Question: In my partial view I have this ajax actionlink
'''
@foreach (var times in Model.ProvidedDateTimes)
{
<tr>
<td>
@times.StartDateTime &nbsp; to &nbsp; @times.EndDateTime
</td>
<td> @Ajax.ActionLink("Delete", "DeleteResponse", new { responseid = @times.ResponseId }, new AjaxOptions { UpdateTargetId="dummy",OnBegin = "begin",OnComplete="complete",OnFailure="fail",OnSuccess = "success"})</td>
</tr>
}
'''
These are the functions
'''
$(function begin() {
alert("begin");
});
$(function complete() {
alert("complete");
});
$(function fail() {
alert("fail");
});
function deleteResponse(id){
var url = $("#providedTimes").data('url');
url = url + "&t=" + new Date().getTime();
$.get(url, function (data) {
$('#providedTimes').html(data);
});
};
'''
When I run the application I get javascript alert begin complete then fail, all twice.
When i try to click the delete i get error on console that says

The bundles I render are
'''
bundles.Add(new ScriptBundle("~/bundles/jquery").Include(
"~/Scripts/jquery-2.1.0.min.js",
"~/Scripts/jquery.unobtrusive-ajax.min.js"));
bundles.Add(new ScriptBundle("~/bundles/jqueryval").Include(
"~/Scripts/jquery.validate.min.js",
"~/Scripts/jquery.validate.unobtrusive.min.js"));
'''
and in _layout view
'''
@Scripts.Render("~/bundles/jquery")
@Scripts.Render("~/bundles/jqueryval")
@Scripts.Render("~/bundles/modernizr")
@Scripts.Render("~/Scripts/jquery-ui-1.10.4.js")
@Scripts.Render("~/bundles/bootstrap")
@Scripts.Render("~/bundles/Kendo")
@Scripts.Render("~/bundles/toastr")
'''
Any idea why I'm getting error in console?
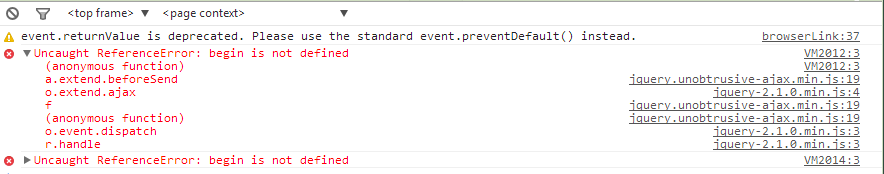
Answer: When you define a function like this:
'''
$(function begin() {
alert("begin");
});
'''
You're not "defining" the function in the way that you think. '$()' expects a function as a parameter, and you're giving it one. All it does is execute that function. Once it's done, that definition isn't retained. So immediately following this statement, 'begin' is no longer in scope anywhere else.
Just define your functions directly:
'''
function begin() {
alert("begin");
};
'''
If you want to execute that function when the document is ready, you can still pass it to the jQuery object:
'''
$(begin);
'''